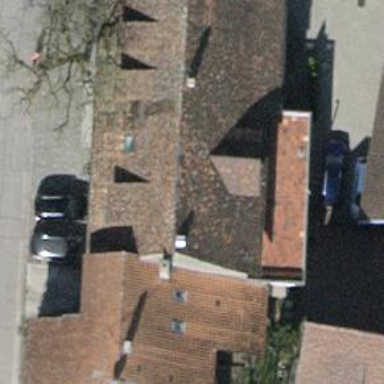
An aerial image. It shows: Restaurant.